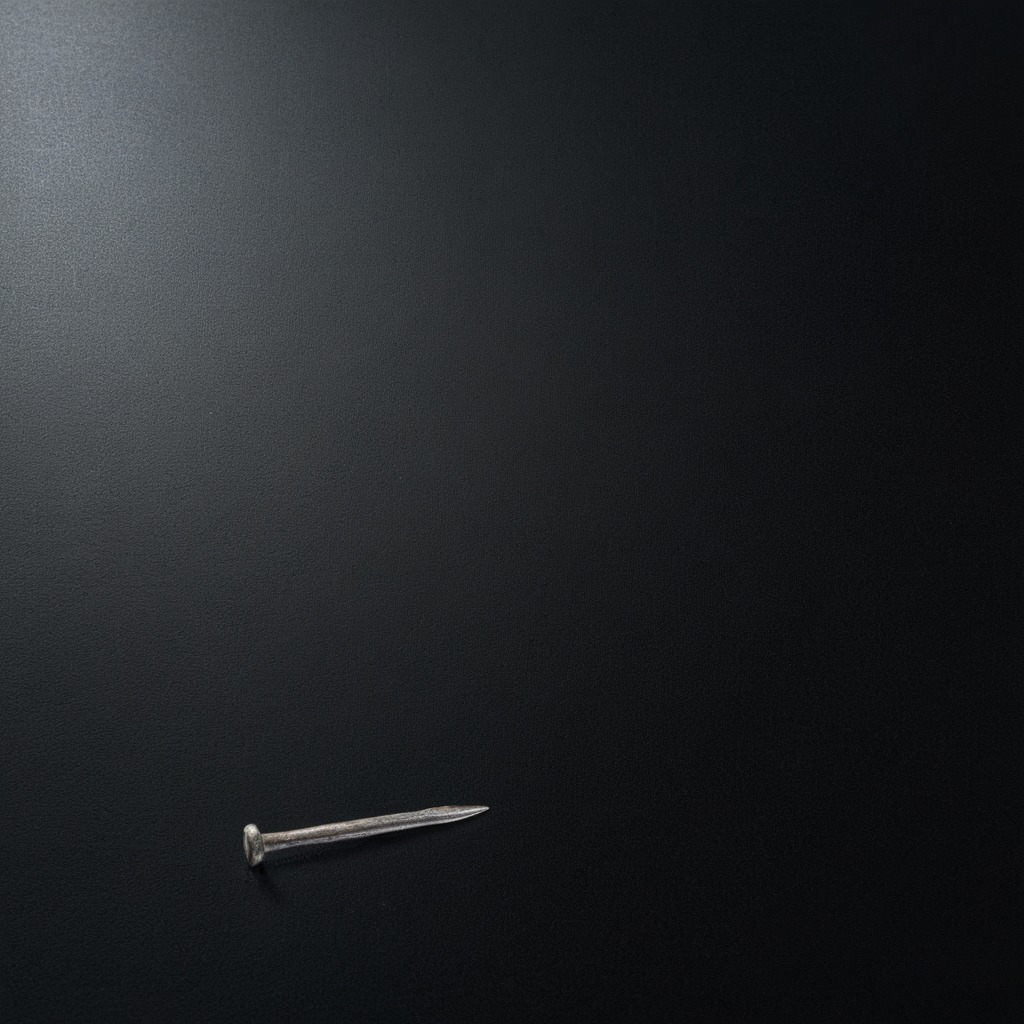
An iron nail is lying on a clean granite tabletop.